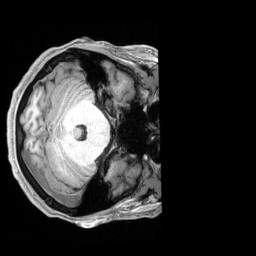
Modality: T1w
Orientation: axial
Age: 28
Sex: male
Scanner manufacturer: siemens
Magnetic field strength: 3 T
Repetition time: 2.3 s
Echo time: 0.00228 s